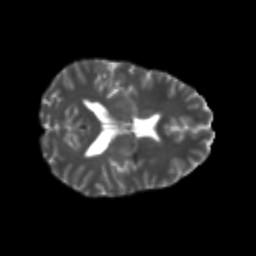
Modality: T2w
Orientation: axial
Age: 25
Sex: female
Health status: healthy
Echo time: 0.074 s